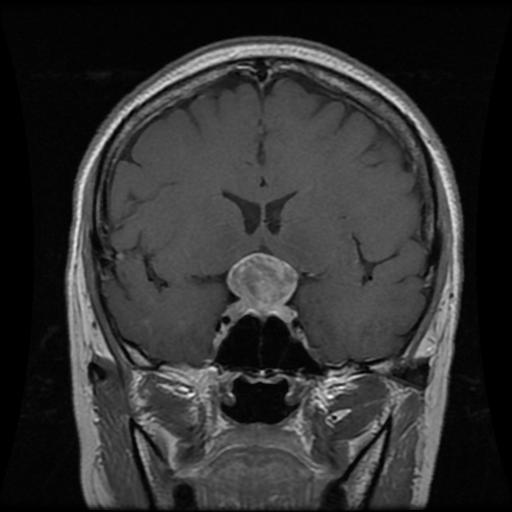
Label: pituitary